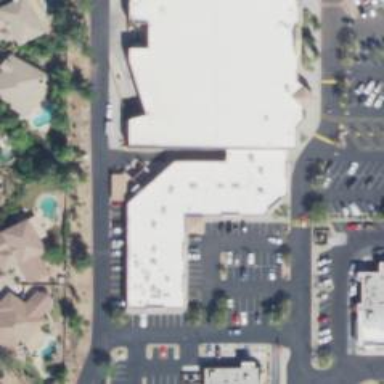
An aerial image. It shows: Swimming pool shop.